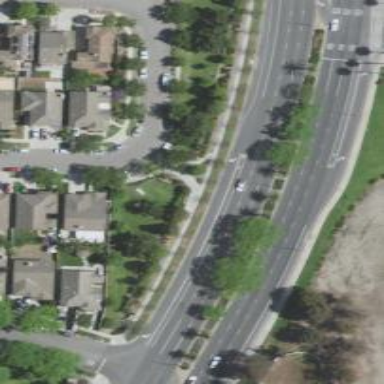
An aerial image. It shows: Secondary road with asphalt surface.